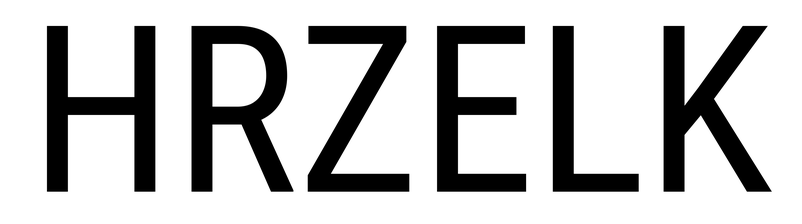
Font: Roboto_Condensed_Regular